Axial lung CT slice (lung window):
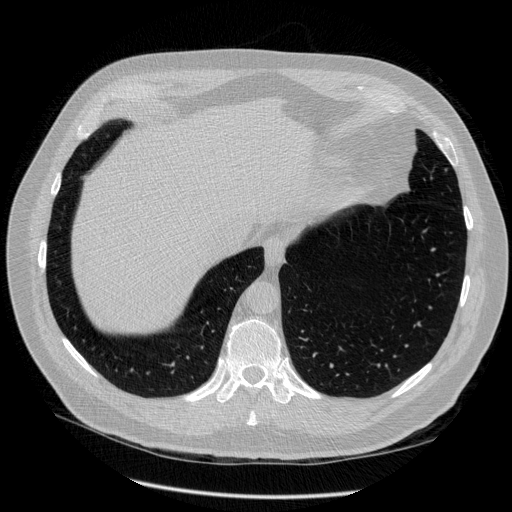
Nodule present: no